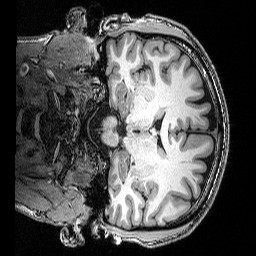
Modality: T1w
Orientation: coronal
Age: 37
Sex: female
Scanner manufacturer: siemens
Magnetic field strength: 3 T
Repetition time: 2.53 s
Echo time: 0.0035 s